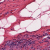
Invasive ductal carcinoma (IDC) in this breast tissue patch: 1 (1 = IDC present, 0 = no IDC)